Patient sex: M
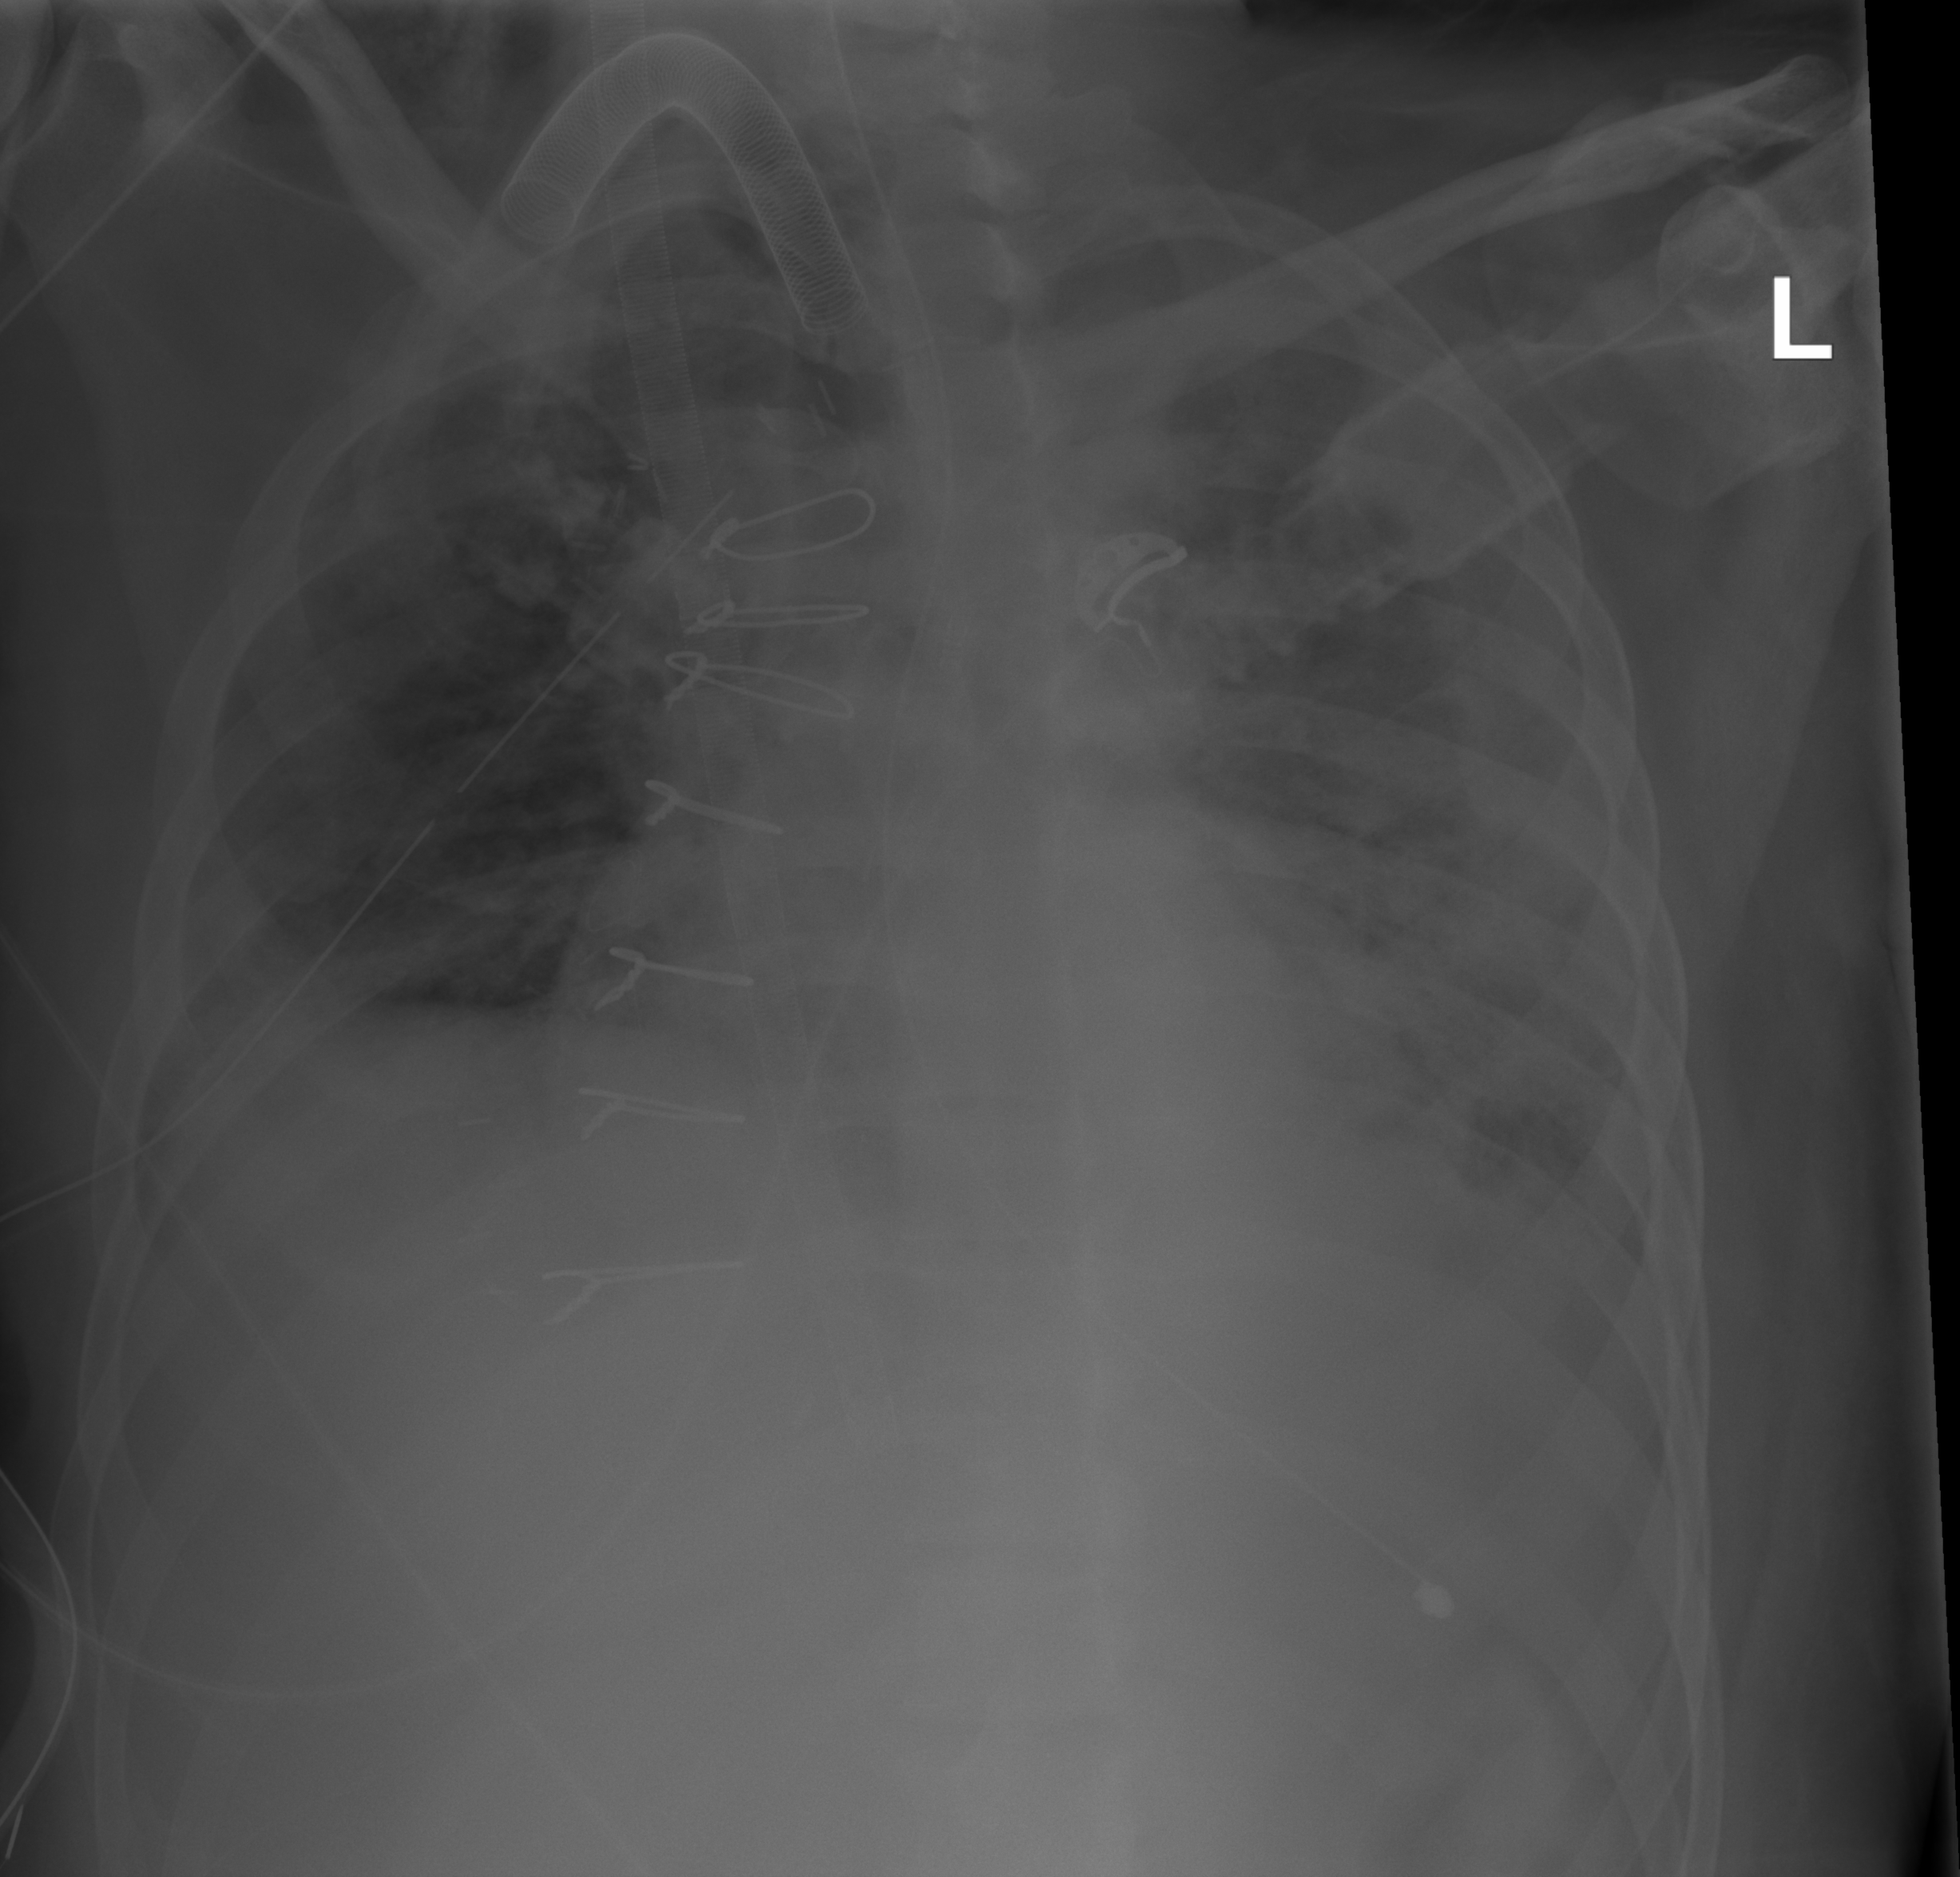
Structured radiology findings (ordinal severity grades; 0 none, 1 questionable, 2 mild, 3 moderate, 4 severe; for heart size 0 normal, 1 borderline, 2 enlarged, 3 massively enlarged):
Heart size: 2
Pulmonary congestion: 2
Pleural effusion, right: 2
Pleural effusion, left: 2
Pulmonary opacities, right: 2
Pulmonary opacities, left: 3
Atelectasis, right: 2
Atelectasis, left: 2